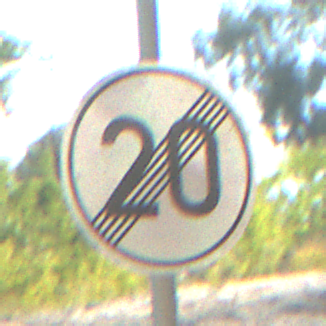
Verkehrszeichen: EndeGeschwindigkeit20
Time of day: MorningAfternoon
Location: Outdoor (Nature)
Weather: PartlyCloudy
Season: NotSpecified
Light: Natural